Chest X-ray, AP view. Patient: 52 years old, sex M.
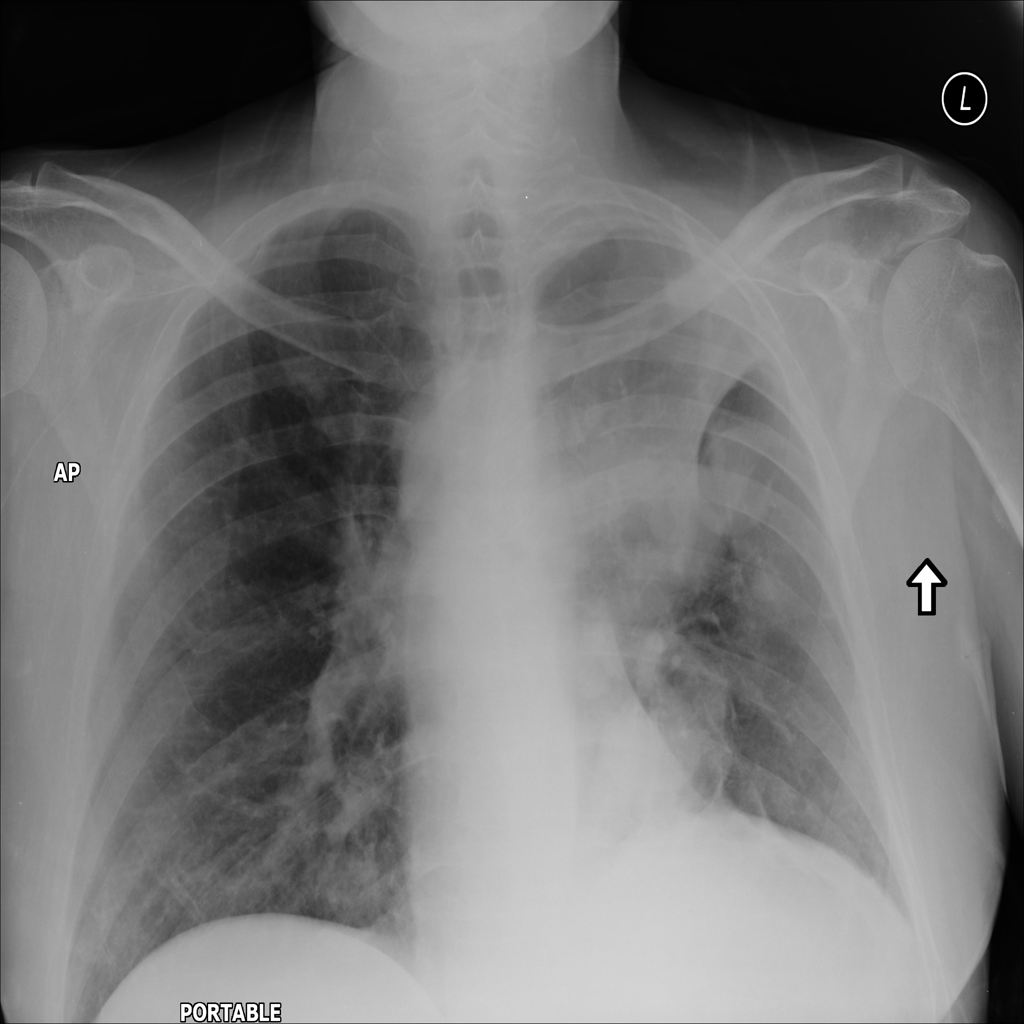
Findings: Atelectasis, Mass